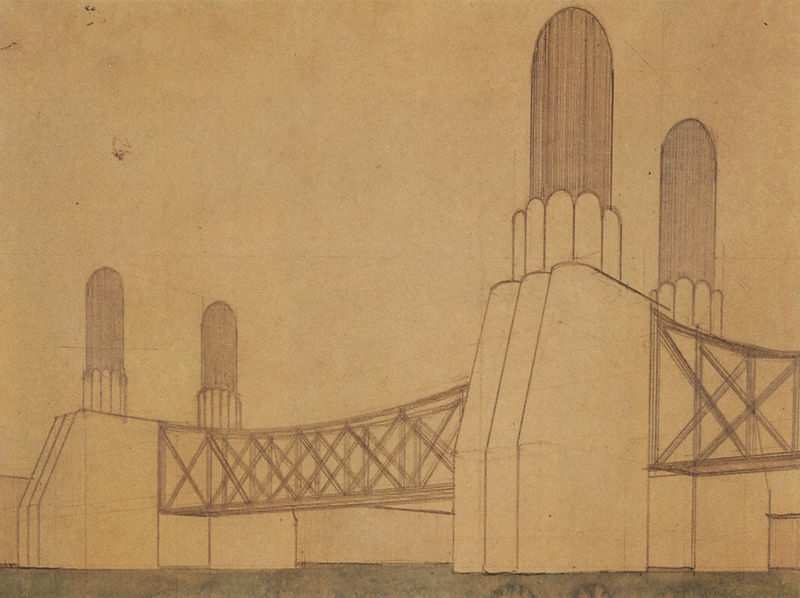
Titel: Ponte
Künstler: Mario Chiattone
Standort: Pisa
Institution: Dipartimento di Storia delle Arti dell'Università degli Studi di Pisa
Schlagwörter: blau, himmel, meer, wasser, fluss, gelb, komposition, ocker, braun, grau, holz, pfeiler, schwarz, skizze, stützen, säulen, weiss, zeichnung, gebäude, beige, architektur, blass, brücke, gitter, arbeit, kamine, rund, schornstein, klar, papier, ansicht, bogen, italien, perspektive, studie, moderne, creme, leere, modern, mauer, grafik, graphik, monochrom, vergilbt, linien, massiv, amerika, fabrik, schlot, industrie, querformat, metall, geländer, lippenstift, umriss, bögen, vier, futurismus, eisen, tusche, gerüst, kreuz, türme, linie, beton, technik, druck, radierung, gross, schraffiert, bleistift, entwurf, karton, geometrisch, kreuze, industrialisierung, eisenbahn, konstruktion, rötlich, plan, grund, entwurfszeichnung, stahl, utopisch, träger, phantasie, abgerundet, streben, rötel, art deco, geometrie, netz, bau, okker, brücken, bauwerk, architekturzeichnung, bauplan, poller, brückenpfeiler, gouache, statik, verbindungen, konzept, riesig, utopie, werk, ingenieur, stahlträger, fortschritt, kraftwerk, hängebrücke, technisch, vertikal, pylone, blöcke, bauentwurf, neuzeit, überquerung, sachlichkeit, okka, phallus, statisch, raketen, isometrie, stausee, beiige, stabil, entfremdung, zukunft, futur, gegilbt, klobig, wasserwerk, pylon, tragwerk, atom, sant'lia, città nuova, dauerhaft, freindschaft, gelbes papier, gitter netz, komstruktion, phalli, phallussymbol, schaerz, sperrwerk, vier pfosten